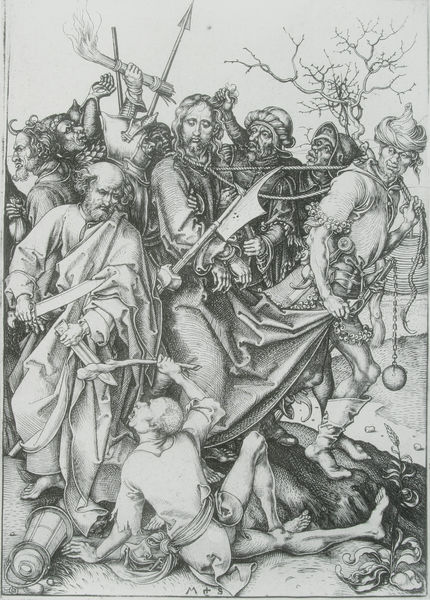
Titel: Die Gefangennahme Christi
Künstler: Martin Schongauer
Institution: (Seriendruck)
Schlagwörter: baum, feuer, hand, himmel, kampf, mann, nackt, schatten, umhang, weiß, bäume, menschen, sitzen, äste, grau, haar, hut, lampe, laterne, licht, männer, nacht, ohr, schwarz, straße, szene, zeichnung, gras, gürtel, weg, bart, mütze, arm, bibel, falten, henker, johannes, messer, stehen, tod, signatur, ast, erde, zweige, boden, gewand, haare, mantel, stoff, strick, gewänder, pflanze, pflanzen, bauern, stock, garten, krug, beine, fesseln, schärpe, bein, füße, papier, liegen, bogen, reisig, kette, mauer, grafik, graphik, kahl, winter, arbeiter, figuren, gewalt, krieg, schlacht, sturm, lanze, soldaten, diner, essen, gäste, wütend, liegend, scheide, waden, bauer, dürr, buch, kreuz, wurzel, seil, feldarbeiter, druck, lithographie, schnitt, druckgrafik, initialen, monogramm, radierung, schrafur, stich, festnahme, gefangen, gefangennahme, häscher, illustration, knüppel, schwarzweiß, schwert, schwerter, streit, säbel, waffen, aufstand, gemetzel, waffe, offenbarung, tumult, peitsche, kugel, helm, stiefel, beutel, rüstung, gravur, halbglatze, litografie, litographie, helme, oberschicht, krüge, christus, jesus, jesus christus, axt, hammer, leid, leiden, teufel, hunger, dolch, krieger, hellebarde, wut, bettler, heiliger, heilige, speer, geldbeutel, dürer, räuber, jünger, gefangener, kupferstich, beil, turban, schlagen, petrus, fackel, pfeil, sense, mäner, dornenkranz, steifel, knecht, abwehren, unterschicht, fessel, schwaz, landarbeiter, alten, kalligraphie, albrecht, albrecht dürer, apostel, passion, gefesselt, raadierung, ölberg, kreuzweg, kalligrafie, leidensweg, armer, paulus, geißel, gethsemane, schongauer, morgenstern, schwet, helebarde, streitkolben, mob, bnauern, fackeö, mantelf, martin schongauer, malchus, peinigung, penner, chwert, hummel, chrisus, mntel, nart, trus, ldat, m, schwrz weiß, wafen